Question: I have this very big bootstrap NavBar where I have 2 logos, the one I want to play with, is the one in the comment in the code below, all I want is center that logo in and keep it centered at any resolution and without using the 'col-offset' class.
I've been trying to do that in many ways already but I can't get anything depending on what I use. So I want you to give me some suggestions.
this is how I have it so far

'''
<nav class="navbar navbar-default navbar-fixed-top capilleira-navbar ng-cloak"
role="navigation"
ng-controller="MenuController">
<!-- this is the LOGO I want to center -->
<div class="row" ng-show="!displayLogout">
<div class="col-md-12">
<a class="navbar-brand text-center" href="#/lines">
<img src="/images/logos/logo.png" alt="Click N' Gamble Logo">
</a>
</div>
</div>
<!-- ********************************* -->
<div class="container"
ng-show="displayLogout">
<div class="navbar-header">
<button type="button"
class="navbar-toggle"
data-toggle="collapse"
data-target=".navbar-collapse">
<span class="sr-only">Toggle navigation</span>
<span class="icon-bar"></span>
<span class="icon-bar"></span>
<span class="icon-bar"></span>
</button>
<a class="navbar-brand" href="#/lines"><img src="/images/logos/logo.png" alt="Click N' Gamble Logo"></a>
</div>
<div id="navbar" class="collapse navbar-collapse">
<ul class="nav navbar-nav">
<li class="active"><a class="hover-nieve" href="#/lines">Sports <span class="sr-only">(current)</span></a></li>
<li><a class="hover-nieve" href="javascript:void(0);">Poker</a></li>
<li><a class="hover-nieve" href="javascript:void(0);">Casino</a></li>
<li><a class="hover-nieve" href="javascript:void(0);">Horses</a></li>
<li><a class="hover-nieve" href="javascript:void(0);">Info</a></li>
</ul>
<div class="navbar-form navbar-right">
<div class="form-group">
<input id="search-box"
ng-change="broadcastSearchBar()"
ng-model="search" class="search-box"
placeholder="Search lines..."
type="search">
<label for="search-box">
<span class="glyphicon glyphicon-search search-icon navbar-icon"
ng-show="!search.length">
</span>
<span class="glyphicon glyphicon-remove blue-icon"
ng-show="search.length"
ng-click="search = ''; broadcastSearchBar()">
</span>
</label>
</div>
<div class="form-group">
<div class="sideborders"></div>
<button type="button" class="btn btn-blue"
title="Account Figures" data-placement="bottom"
data-template="views/accFiguresModal.html"
data-animation="fx-bounce-down" ng-controller="AccountFiguresCtrl"
ng-click="displayAccountFigures();" bs-popover=""
data-auto-close="true">Account Figures
</button>
<button type="button" class="btn btn-red" title="Are you sure?"
data-placement="bottom" data-template="views/logoutModal.html"
data-animation="fx-bounce-down" data-auto-close="1"
bs-popover="">Log out
<i class="fa fa-sign-out fa-lg"></i>
</button>
</div>
</div>
</div>
</div><!--/.navbar-collapse -->
</nav>
'''
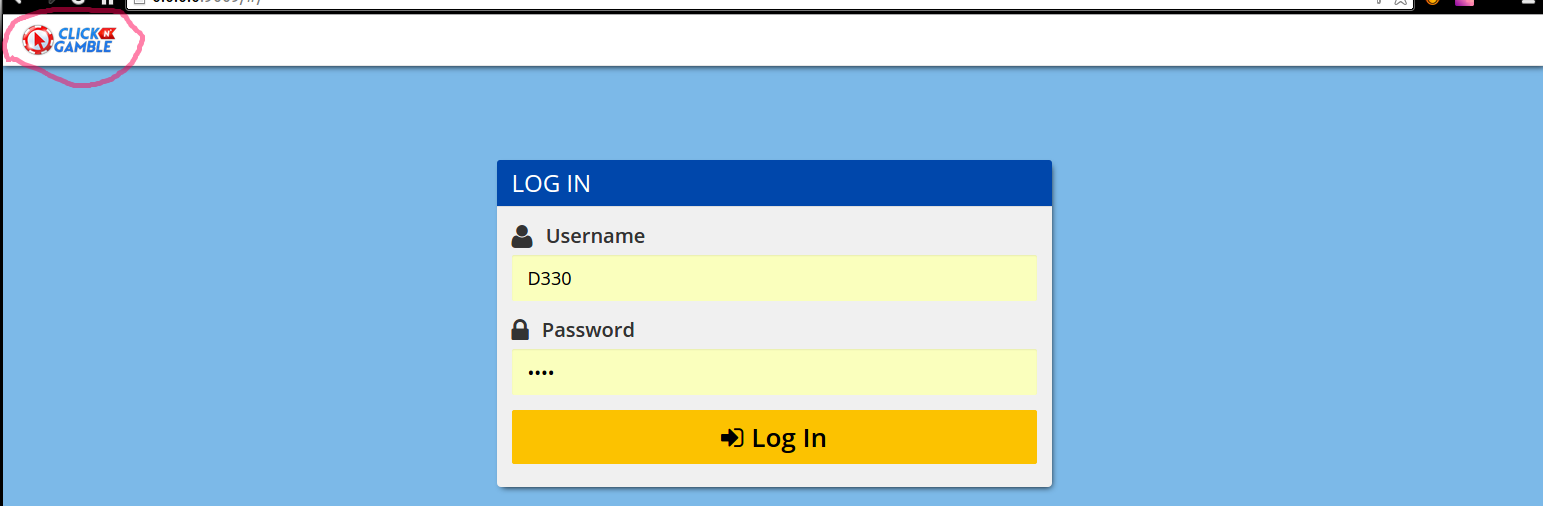
Answer: Just add a different id to the logo on top and modify the 'float' and 'margin' from your css. Here's a jsfiddle showing you what I'm talking about: <URL>